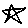
Label: star